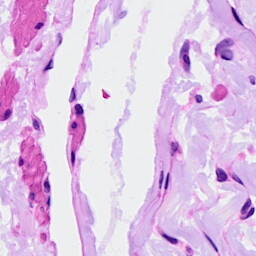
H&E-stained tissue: Ovarian